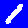
Digit: 1